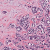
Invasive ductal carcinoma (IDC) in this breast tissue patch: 1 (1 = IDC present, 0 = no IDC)